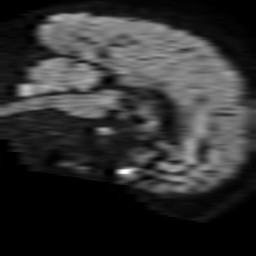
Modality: TRACE
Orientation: sagittal
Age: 79
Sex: male
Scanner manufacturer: philips
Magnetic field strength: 1.5 T
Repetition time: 3.406 s
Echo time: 0.06922 s